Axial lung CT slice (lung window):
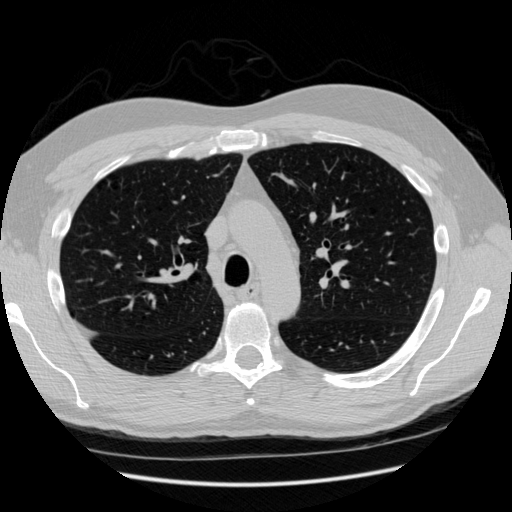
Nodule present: no